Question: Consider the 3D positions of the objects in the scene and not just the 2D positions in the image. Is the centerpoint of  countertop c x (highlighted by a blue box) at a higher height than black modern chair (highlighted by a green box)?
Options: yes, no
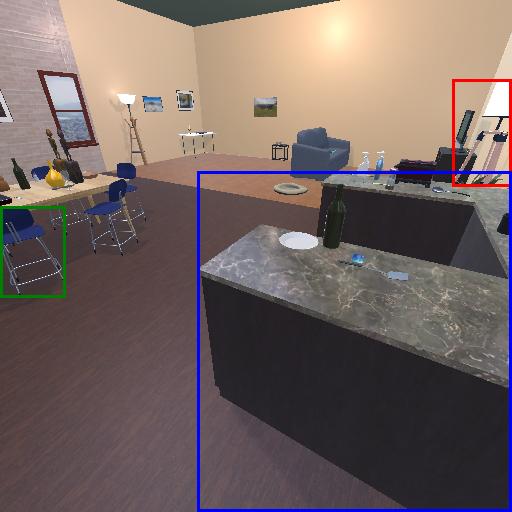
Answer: yes